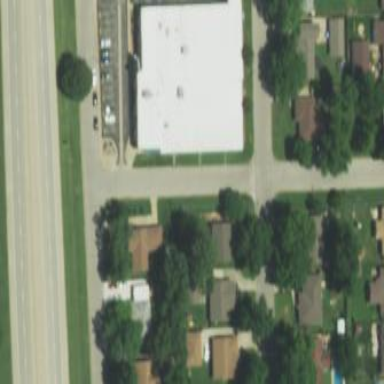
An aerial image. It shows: Building housing bowling alley.